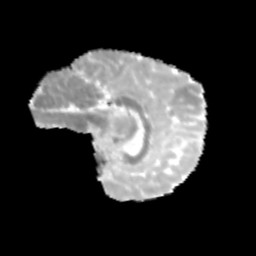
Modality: MD
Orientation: sagittal
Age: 13
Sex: female
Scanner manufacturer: siemens
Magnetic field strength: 3 T
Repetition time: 3.8 s
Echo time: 0.07 s